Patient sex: M
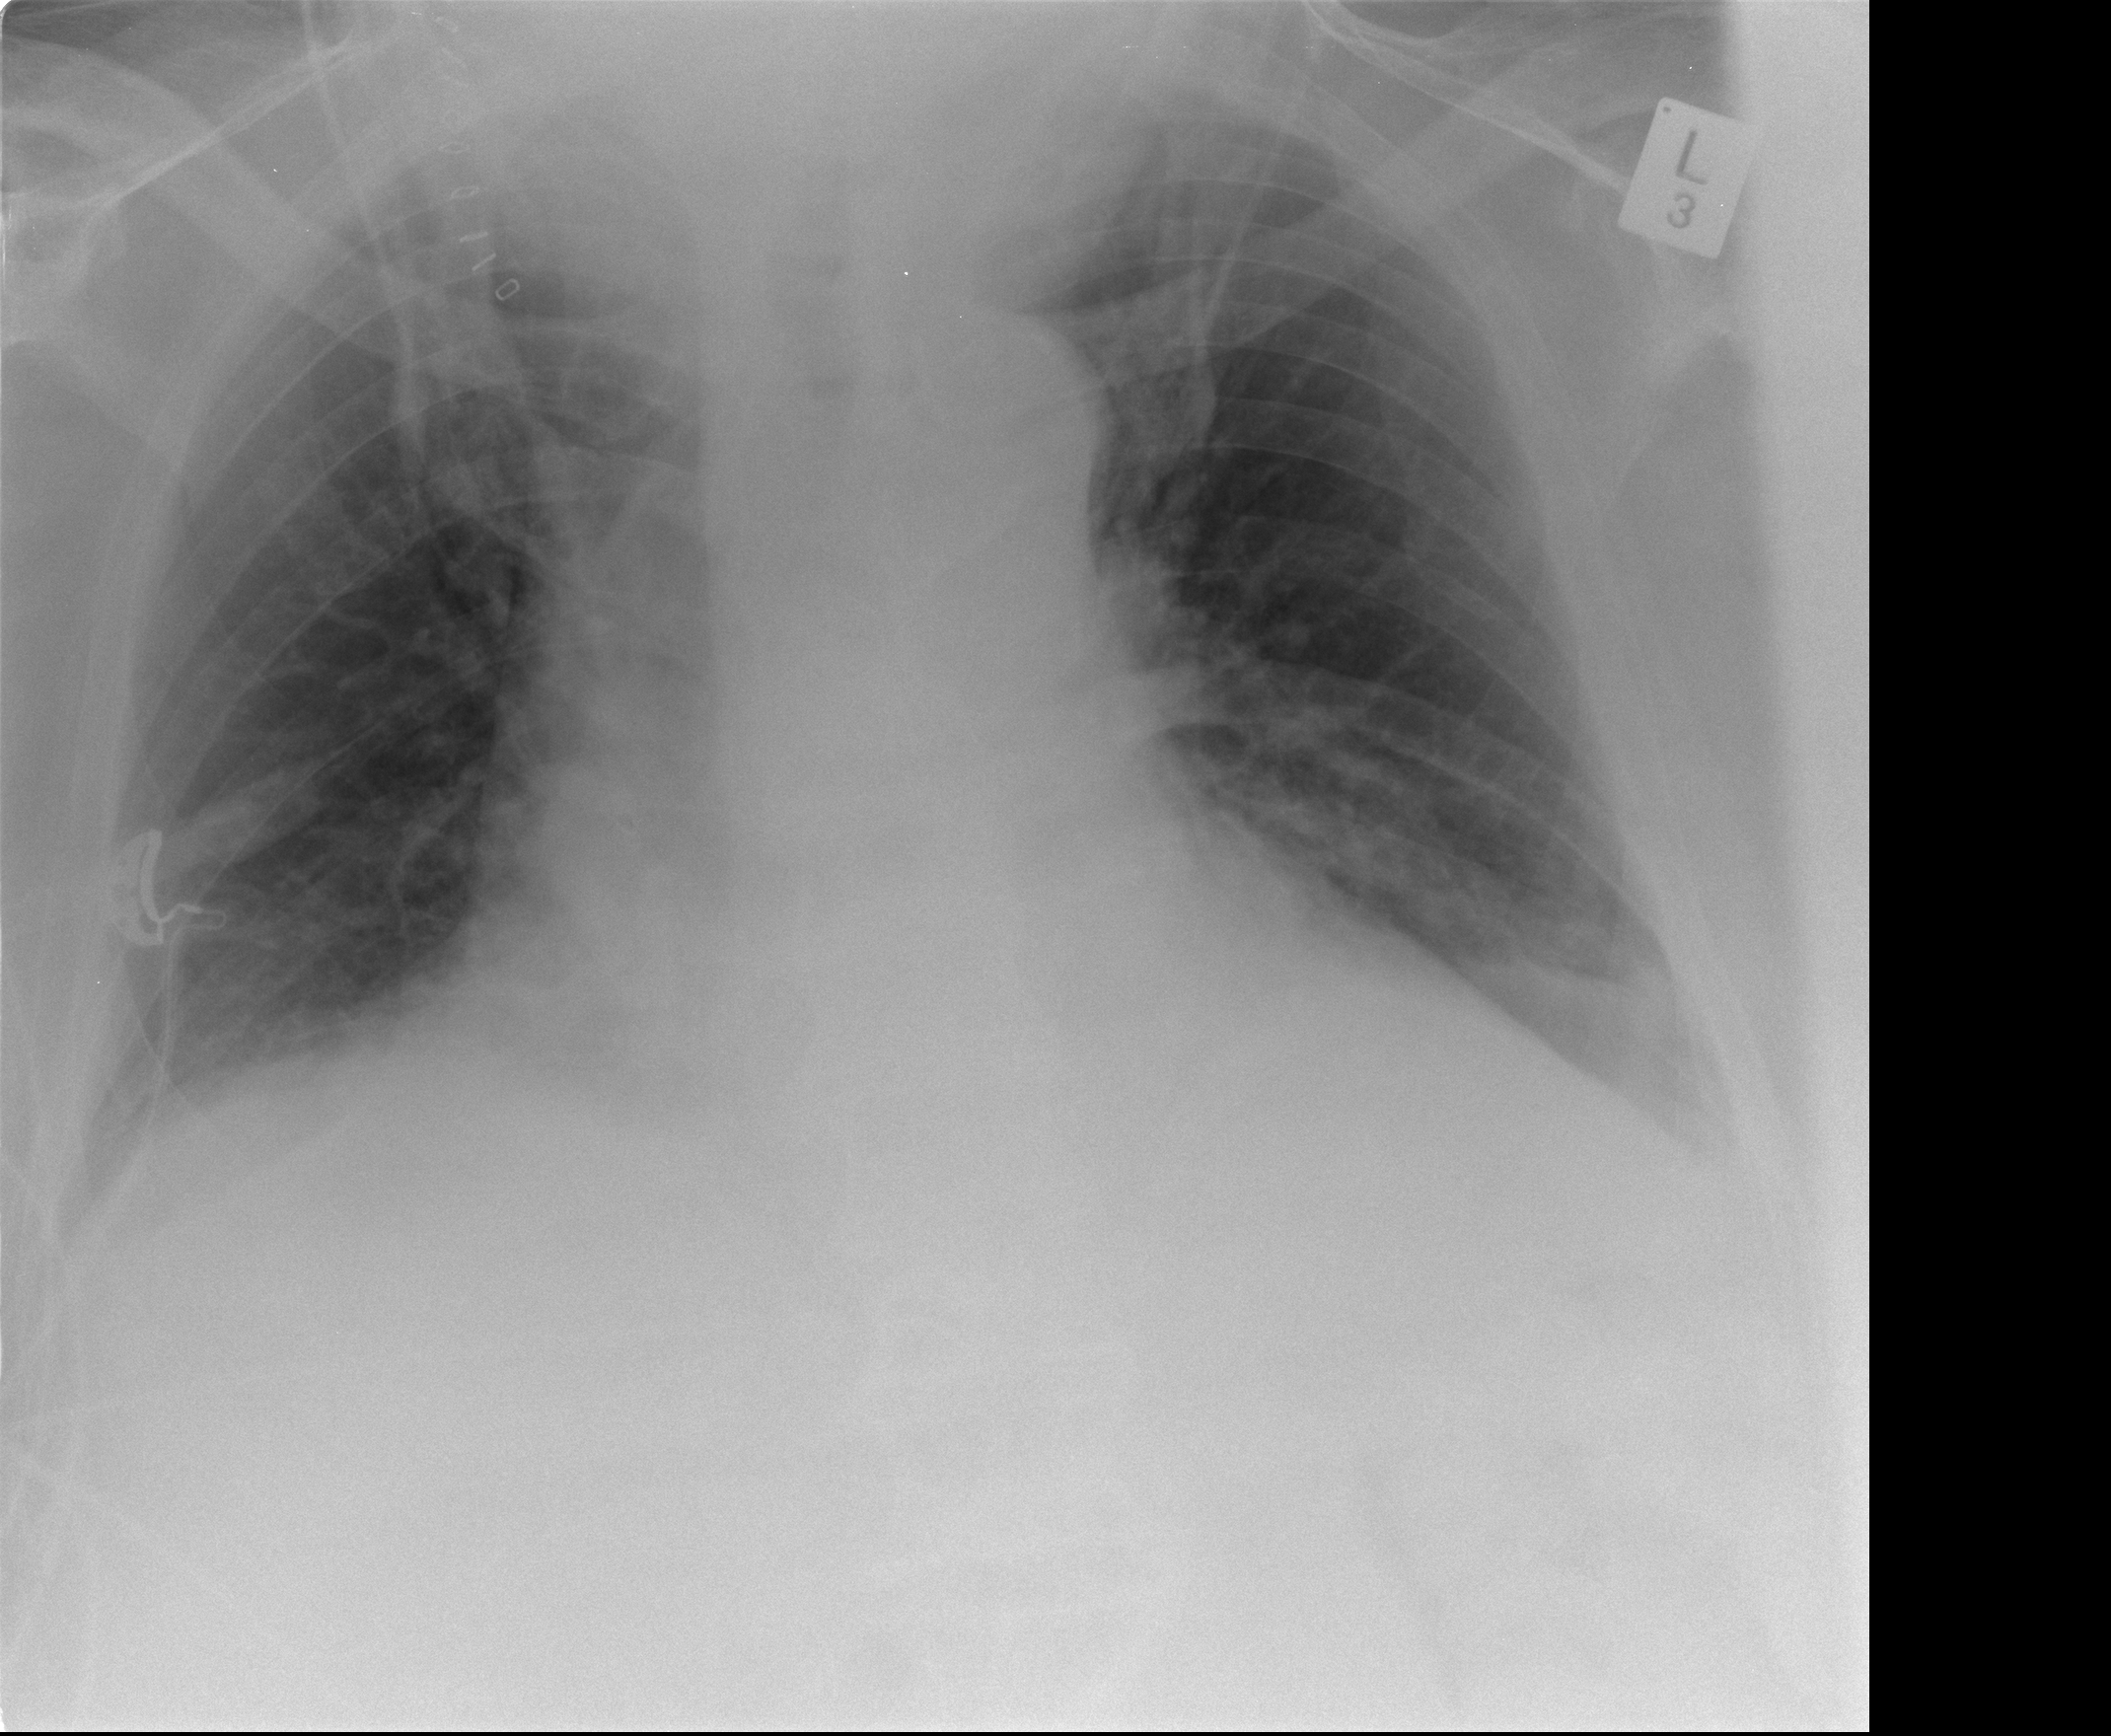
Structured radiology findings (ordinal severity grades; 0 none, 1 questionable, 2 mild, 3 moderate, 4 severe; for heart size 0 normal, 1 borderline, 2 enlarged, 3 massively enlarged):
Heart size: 2
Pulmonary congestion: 2
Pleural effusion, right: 2
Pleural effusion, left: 2
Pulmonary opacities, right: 0
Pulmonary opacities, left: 0
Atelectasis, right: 2
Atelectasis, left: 3